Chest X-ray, PA view. Patient: 54 years old, sex F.
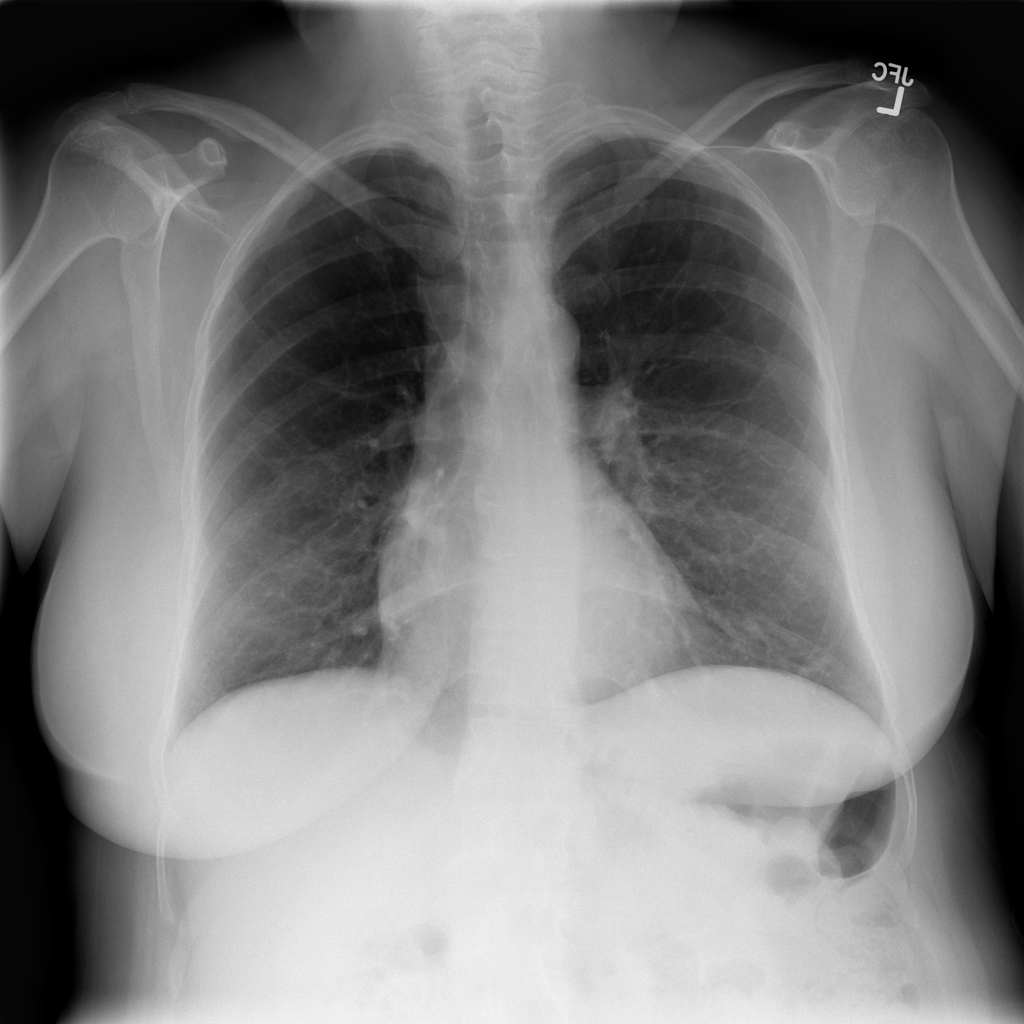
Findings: Emphysema